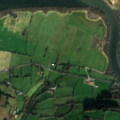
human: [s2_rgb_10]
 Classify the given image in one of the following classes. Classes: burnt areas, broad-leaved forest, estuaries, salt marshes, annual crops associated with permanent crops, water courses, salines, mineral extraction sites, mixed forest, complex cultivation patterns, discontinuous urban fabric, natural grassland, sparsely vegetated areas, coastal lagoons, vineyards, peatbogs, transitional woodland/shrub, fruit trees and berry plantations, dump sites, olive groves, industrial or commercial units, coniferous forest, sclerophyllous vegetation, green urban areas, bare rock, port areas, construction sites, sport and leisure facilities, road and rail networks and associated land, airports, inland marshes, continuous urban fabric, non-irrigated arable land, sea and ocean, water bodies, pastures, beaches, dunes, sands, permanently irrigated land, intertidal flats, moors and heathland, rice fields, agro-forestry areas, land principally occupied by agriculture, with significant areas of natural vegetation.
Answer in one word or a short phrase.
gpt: pastures, coniferous forest, water courses